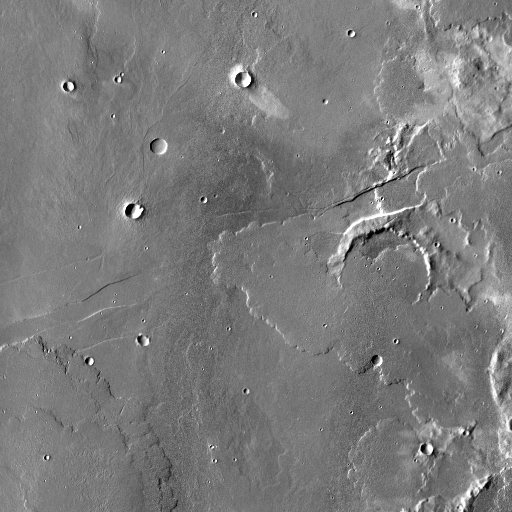
Crater classes present: Background, Other, Buried